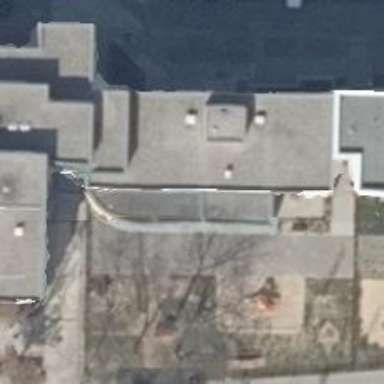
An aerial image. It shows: Kindergarten.